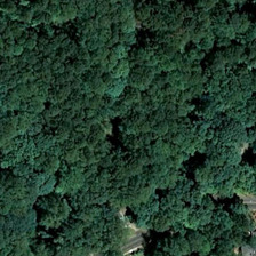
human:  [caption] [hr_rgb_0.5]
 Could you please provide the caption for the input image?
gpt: The forest plants are bright green, surrounding some small wooden houses.

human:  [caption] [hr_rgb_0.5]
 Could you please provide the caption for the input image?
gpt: Green forest plants around the hut

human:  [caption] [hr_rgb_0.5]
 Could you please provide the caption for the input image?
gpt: The plants in the forest are bright green, surrounded by small wooden houses.

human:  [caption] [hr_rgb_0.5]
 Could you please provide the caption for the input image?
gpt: Forest plants are bright green surrounding some small wooden houses.

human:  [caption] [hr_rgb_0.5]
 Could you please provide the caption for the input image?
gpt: The plants of the forest are bright green, surrounding some small wooden houses.